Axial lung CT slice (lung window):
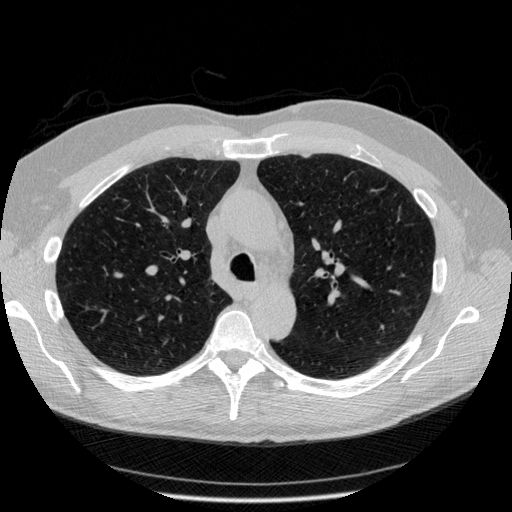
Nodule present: no